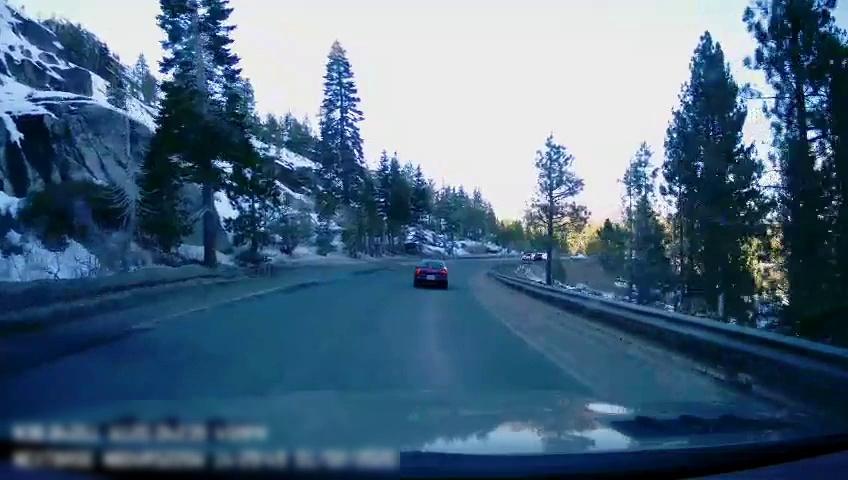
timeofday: Day
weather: Sunny
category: Drivable Space
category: Vehicles | Car
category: Lanes | Opposite Lane
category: Lanes | Current Lane